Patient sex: M
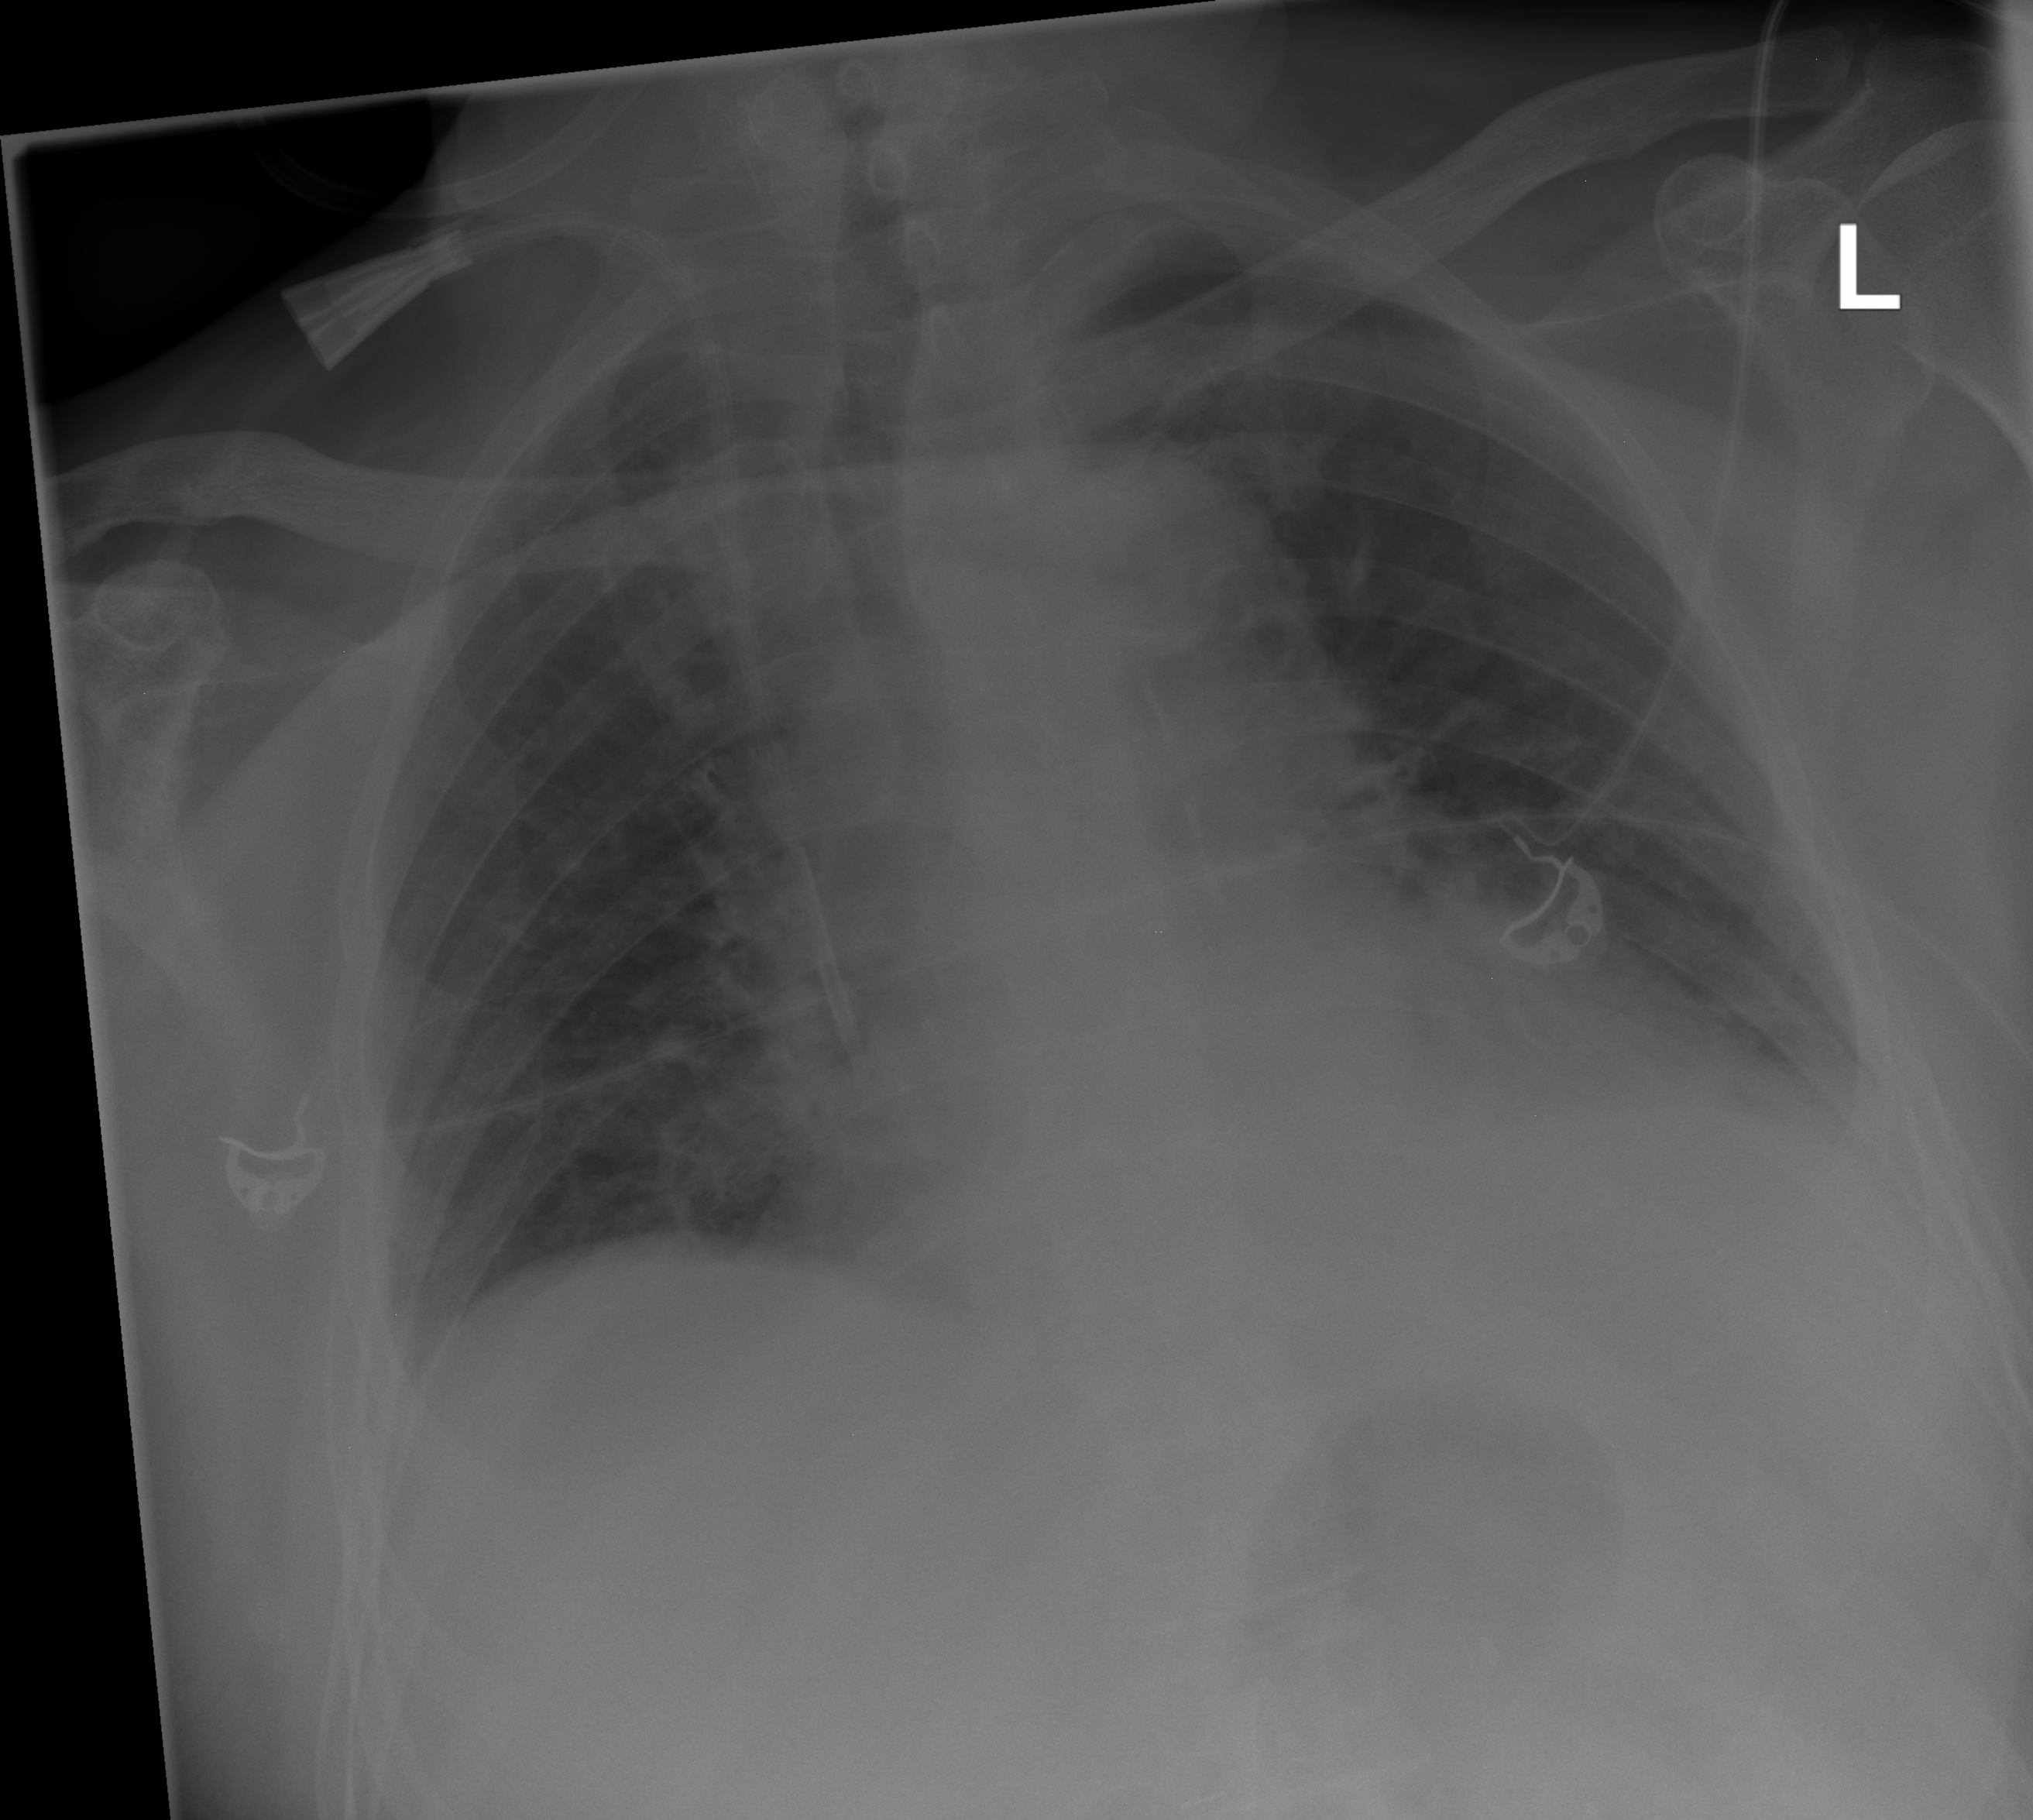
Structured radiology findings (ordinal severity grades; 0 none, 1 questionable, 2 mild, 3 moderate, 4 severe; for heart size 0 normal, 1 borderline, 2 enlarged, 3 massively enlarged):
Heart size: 2
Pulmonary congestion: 3
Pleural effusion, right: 0
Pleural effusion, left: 2
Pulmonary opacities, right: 0
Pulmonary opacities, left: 0
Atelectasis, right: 0
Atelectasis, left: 2